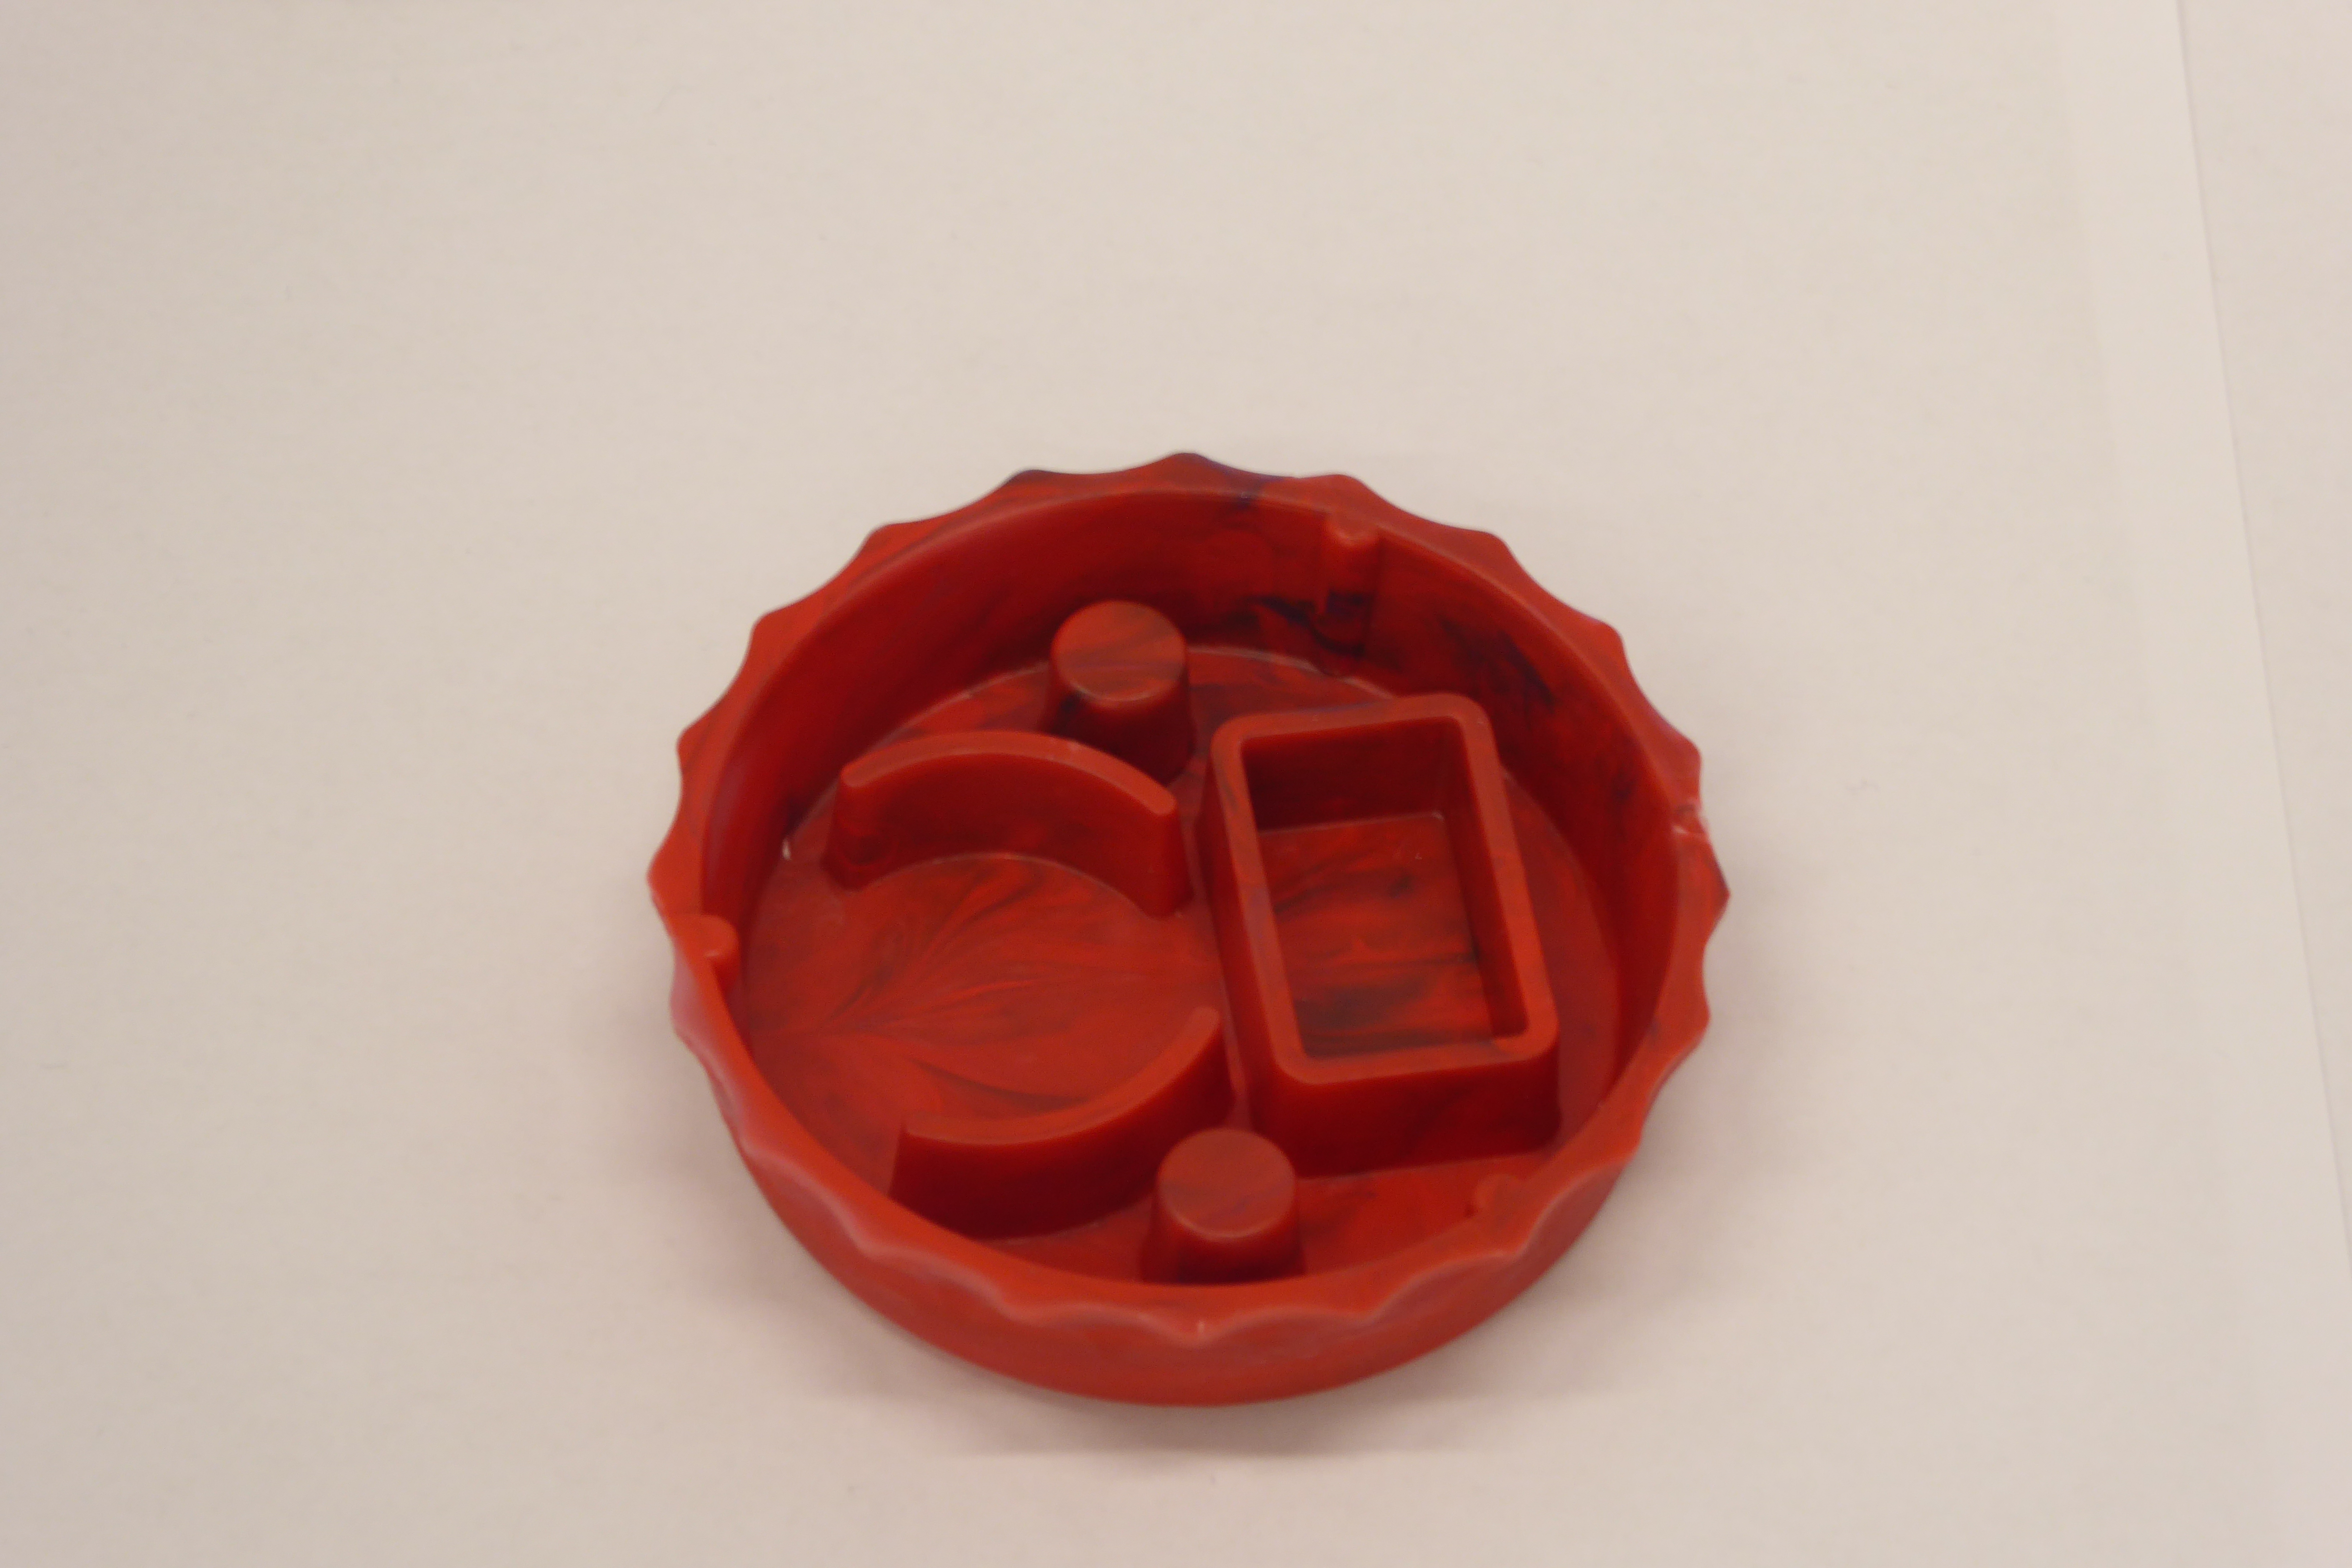
Label: Bottle Opener - Cover